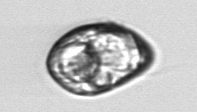
Label: Gyrodinium